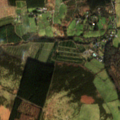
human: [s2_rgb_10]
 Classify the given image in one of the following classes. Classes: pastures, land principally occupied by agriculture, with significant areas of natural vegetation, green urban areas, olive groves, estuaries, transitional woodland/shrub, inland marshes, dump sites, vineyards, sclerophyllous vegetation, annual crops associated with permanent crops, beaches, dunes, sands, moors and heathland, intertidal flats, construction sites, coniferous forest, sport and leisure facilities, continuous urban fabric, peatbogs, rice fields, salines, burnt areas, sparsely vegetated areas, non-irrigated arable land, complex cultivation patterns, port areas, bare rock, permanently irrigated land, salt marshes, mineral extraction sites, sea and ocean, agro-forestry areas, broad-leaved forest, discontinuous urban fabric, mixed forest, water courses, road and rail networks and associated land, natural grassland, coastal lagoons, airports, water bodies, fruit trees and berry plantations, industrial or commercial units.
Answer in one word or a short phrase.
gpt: pastures, land principally occupied by agriculture, with significant areas of natural vegetation, broad-leaved forest, moors and heathland, transitional woodland/shrub